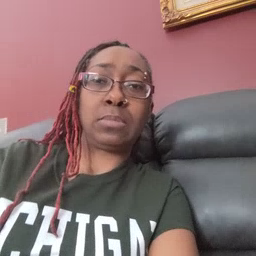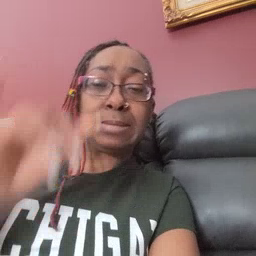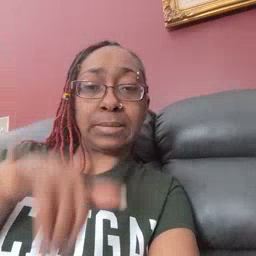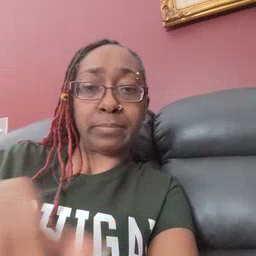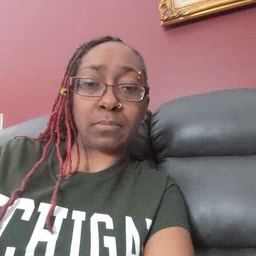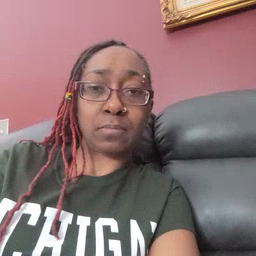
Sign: stay